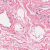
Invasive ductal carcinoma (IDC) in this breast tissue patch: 0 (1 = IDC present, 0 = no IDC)